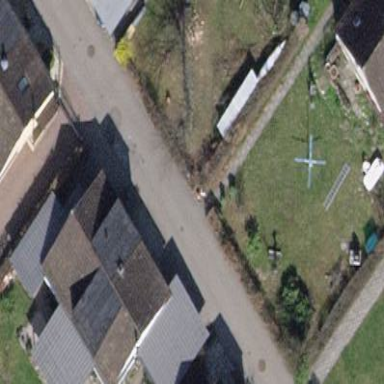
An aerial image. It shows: Detached building with gabled roof.